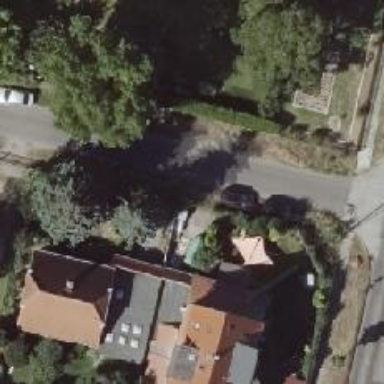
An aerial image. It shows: Residential road with asphalt surface.